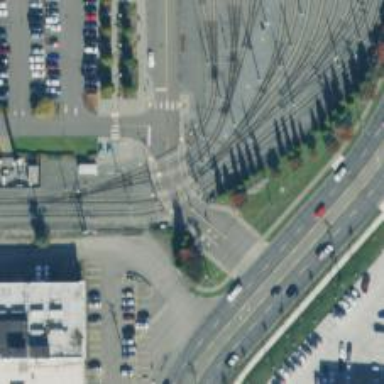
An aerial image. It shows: Tram crossing on the railway.